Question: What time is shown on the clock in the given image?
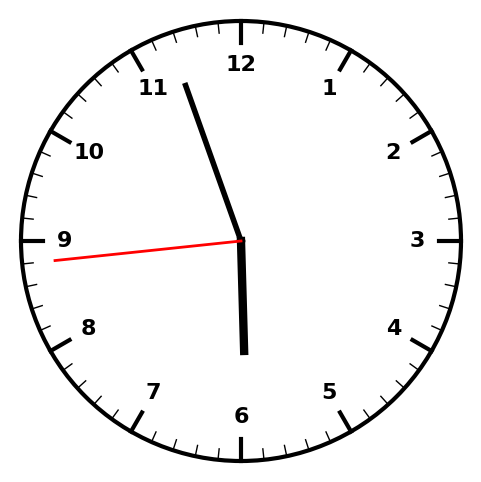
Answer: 05:56:44